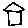
Label: house